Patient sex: M
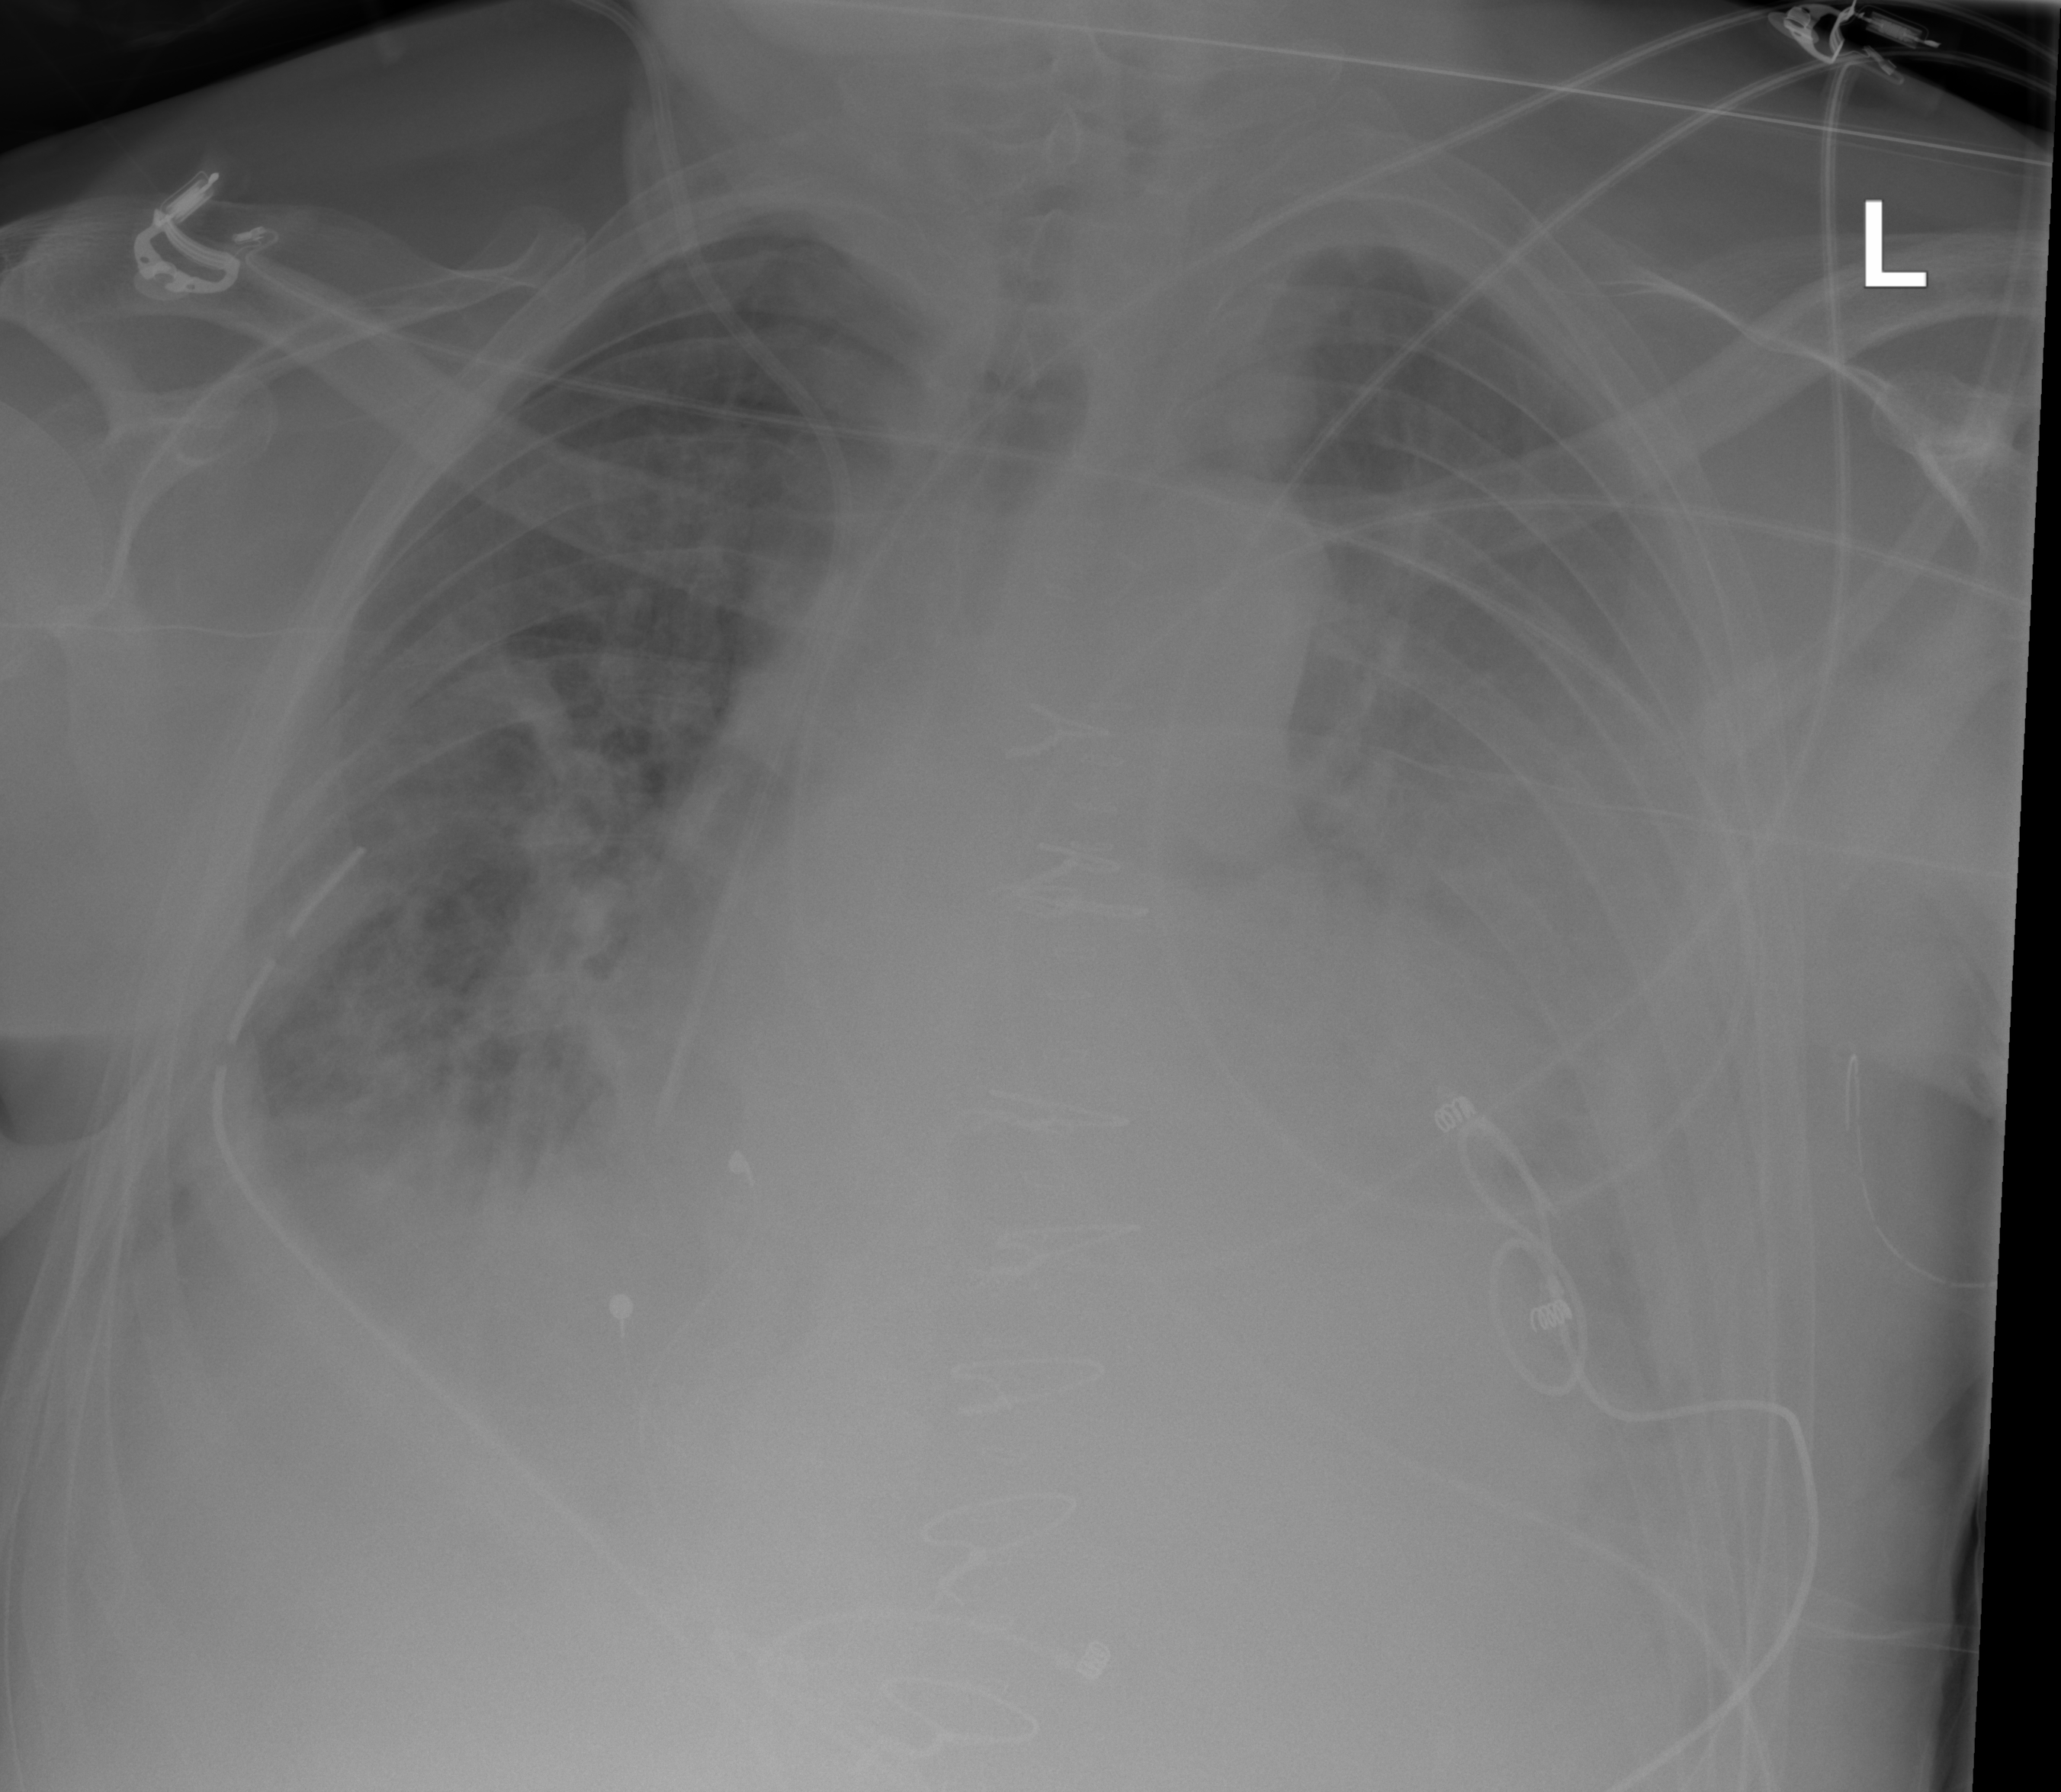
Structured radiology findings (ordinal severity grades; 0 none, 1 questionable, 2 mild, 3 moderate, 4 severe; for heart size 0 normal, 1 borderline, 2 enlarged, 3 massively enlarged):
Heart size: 2
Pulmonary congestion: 0
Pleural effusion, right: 0
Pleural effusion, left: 3
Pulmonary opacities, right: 0
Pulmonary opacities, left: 2
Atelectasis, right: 0
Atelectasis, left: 3